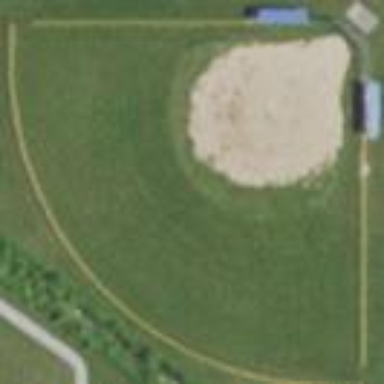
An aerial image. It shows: Baseball pitch for leisure land.